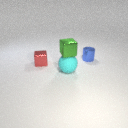
small blue metal cylinder behind small red metal cube